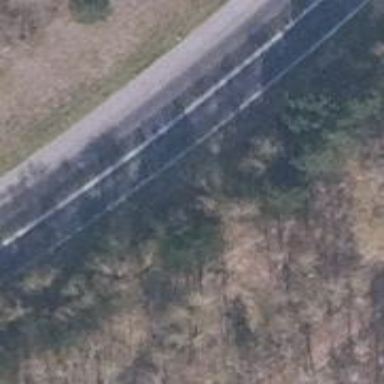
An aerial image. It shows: Secondary road with separate asphalt sidewalk.